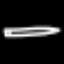
Label: pencil